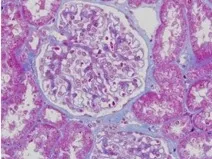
(B) (Above, middle). Granular fuchsinophilic protein was found to be subepithelial using Masson's trichrome staining.
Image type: pathology (masson_trichrome)